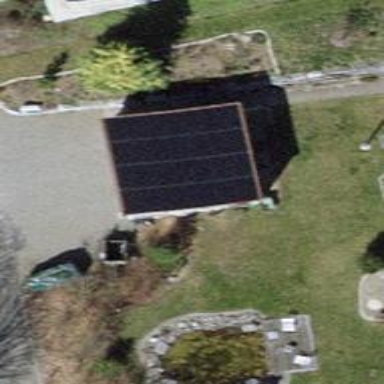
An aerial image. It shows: Small solar photovoltaic panel generator installed on roof.